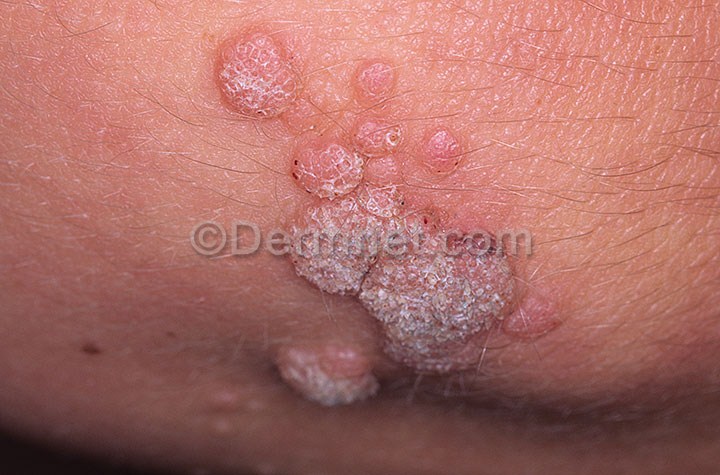
Disease: Warts Molluscum and other Viral Infections